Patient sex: F
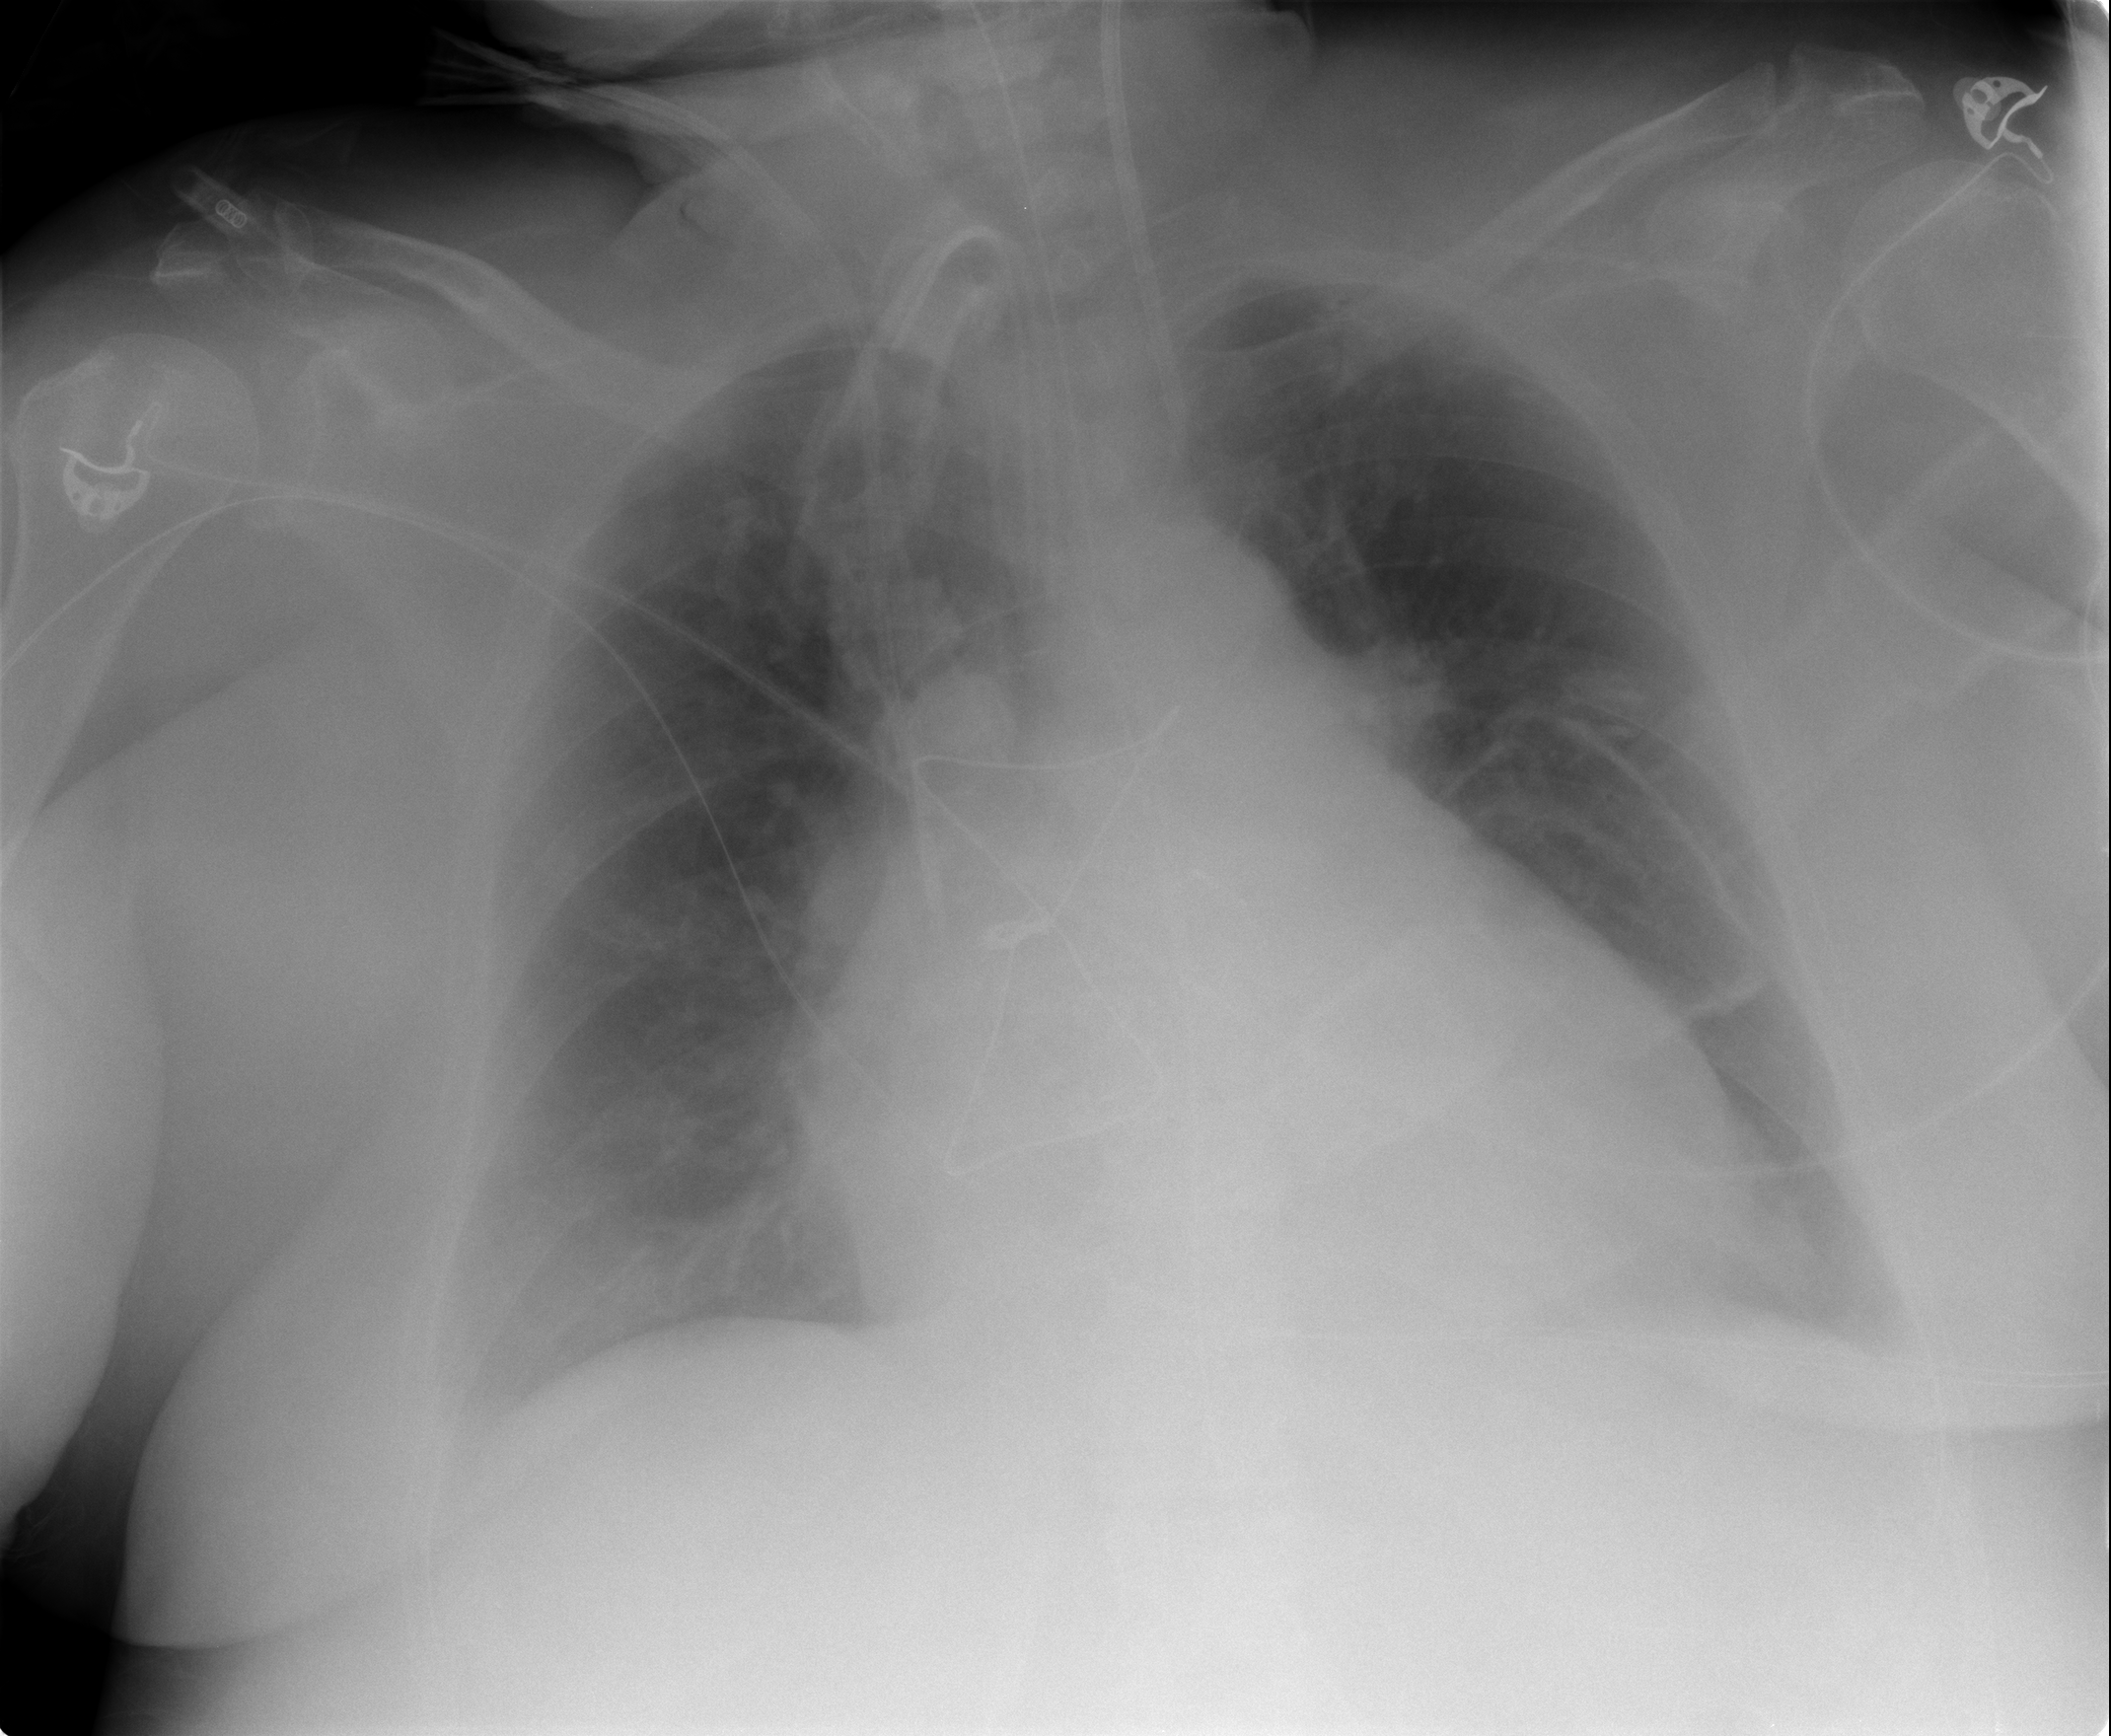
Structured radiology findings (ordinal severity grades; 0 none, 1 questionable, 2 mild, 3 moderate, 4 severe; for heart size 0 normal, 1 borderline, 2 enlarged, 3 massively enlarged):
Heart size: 3
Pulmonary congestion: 2
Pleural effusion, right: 1
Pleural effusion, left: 2
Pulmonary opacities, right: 0
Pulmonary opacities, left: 0
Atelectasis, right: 2
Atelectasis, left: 2